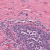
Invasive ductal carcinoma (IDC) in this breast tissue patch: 0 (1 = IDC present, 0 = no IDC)